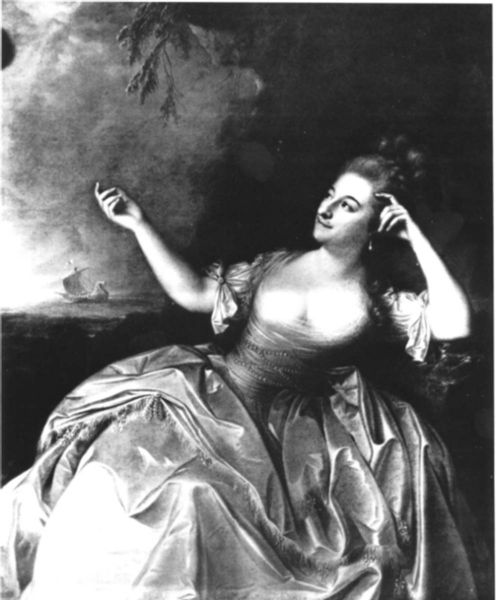
Titel: Cathérine Jaquet als Ariadne auf Naxos
Künstler: Joseph Hickel
Institution: Wien, Schauspielgalerie des Burgtheaters
Schlagwörter: baum, dunkel, gemälde, hand, himmel, meer, schatten, wasser, weiß, wolken, landschaft, ausschnitt, busen, finger, frau, frisur, geste, grau, haar, kleid, licht, schwarz, blick, dame, rock, arm, arme, augen, blass, falten, gesicht, porträt, ferne, haare, pose, reich, adel, perlen, schön, vornehm, boot, adlig, schiff, segel, segelboot, segelschiff, sitzende, zeigefinger, verträumt, vanitas, lachen, traum, schwarzweiss, rau, romanik, hamd, korsett, fotographie, barok, corsage, schif, überbelichtet, huat, wallendes kleid, oberweite